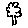
Label: tree